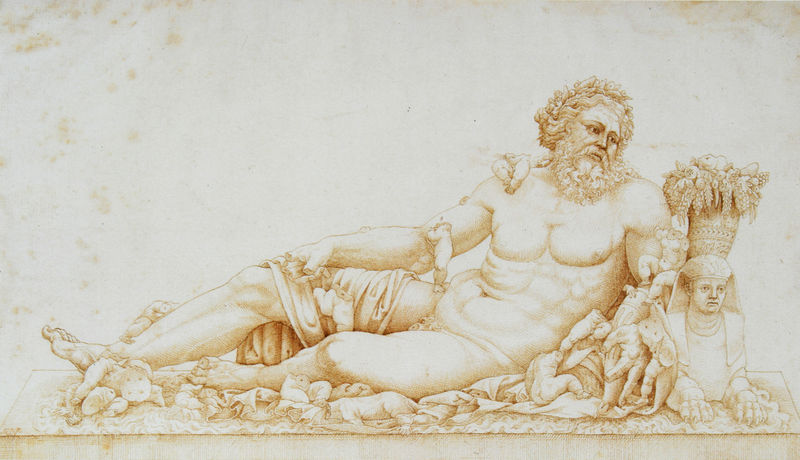
Titel: Flussgott Nil
Künstler: Enea Vico
Standort: New York
Institution: Morgan Library and Museum
Schlagwörter: akt, gott, mann, nackt, braun, brust, mund, nase, orange, schwarz, skizze, zeichnung, obst, tuch, bart, augen, gesicht, füllhorn, haare, früchte, putto, beine, liegen, füsse, sepia, figuren, muskeln, zehen, fuss, tauben, schwarzweiss, entwurf, zeus, ähren, gottheit, liegt, rötel, tatzen, sphinx, ägyptisch, riese, neptun, kronos, zeicnnung, titan, chronos, griechischer gott, #obst, früchete, luegender